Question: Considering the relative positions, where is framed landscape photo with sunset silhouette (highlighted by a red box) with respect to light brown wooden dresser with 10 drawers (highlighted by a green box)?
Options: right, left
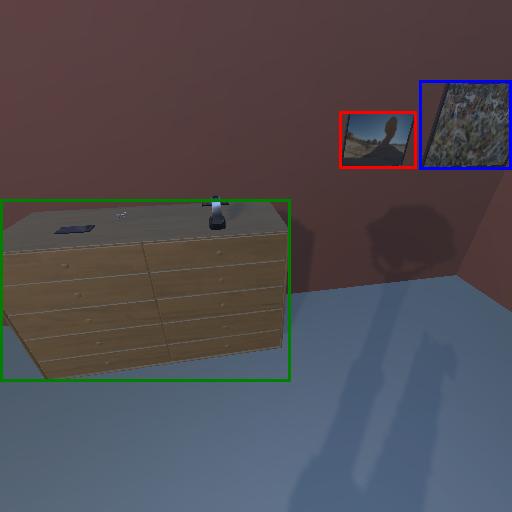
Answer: right